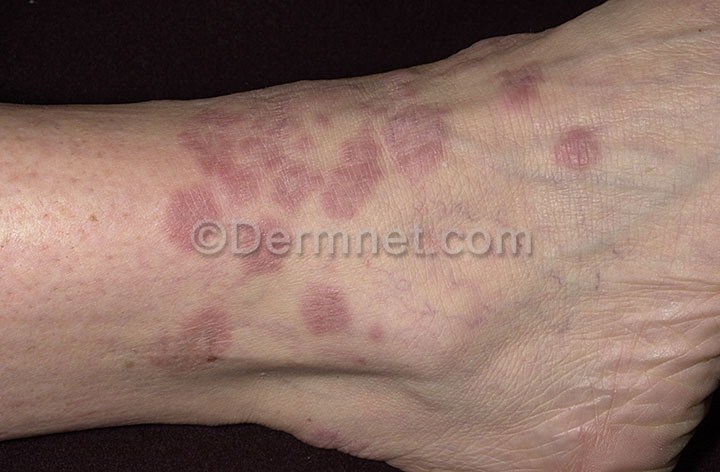
Disease: Systemic Disease